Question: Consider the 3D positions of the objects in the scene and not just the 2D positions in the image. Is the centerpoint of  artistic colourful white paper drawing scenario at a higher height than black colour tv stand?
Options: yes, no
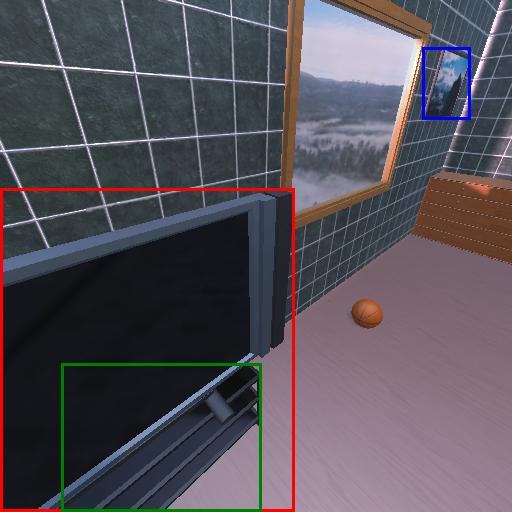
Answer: yes